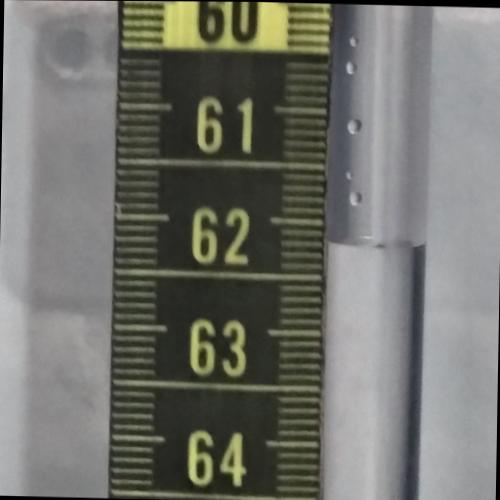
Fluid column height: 62.2 cm